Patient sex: F
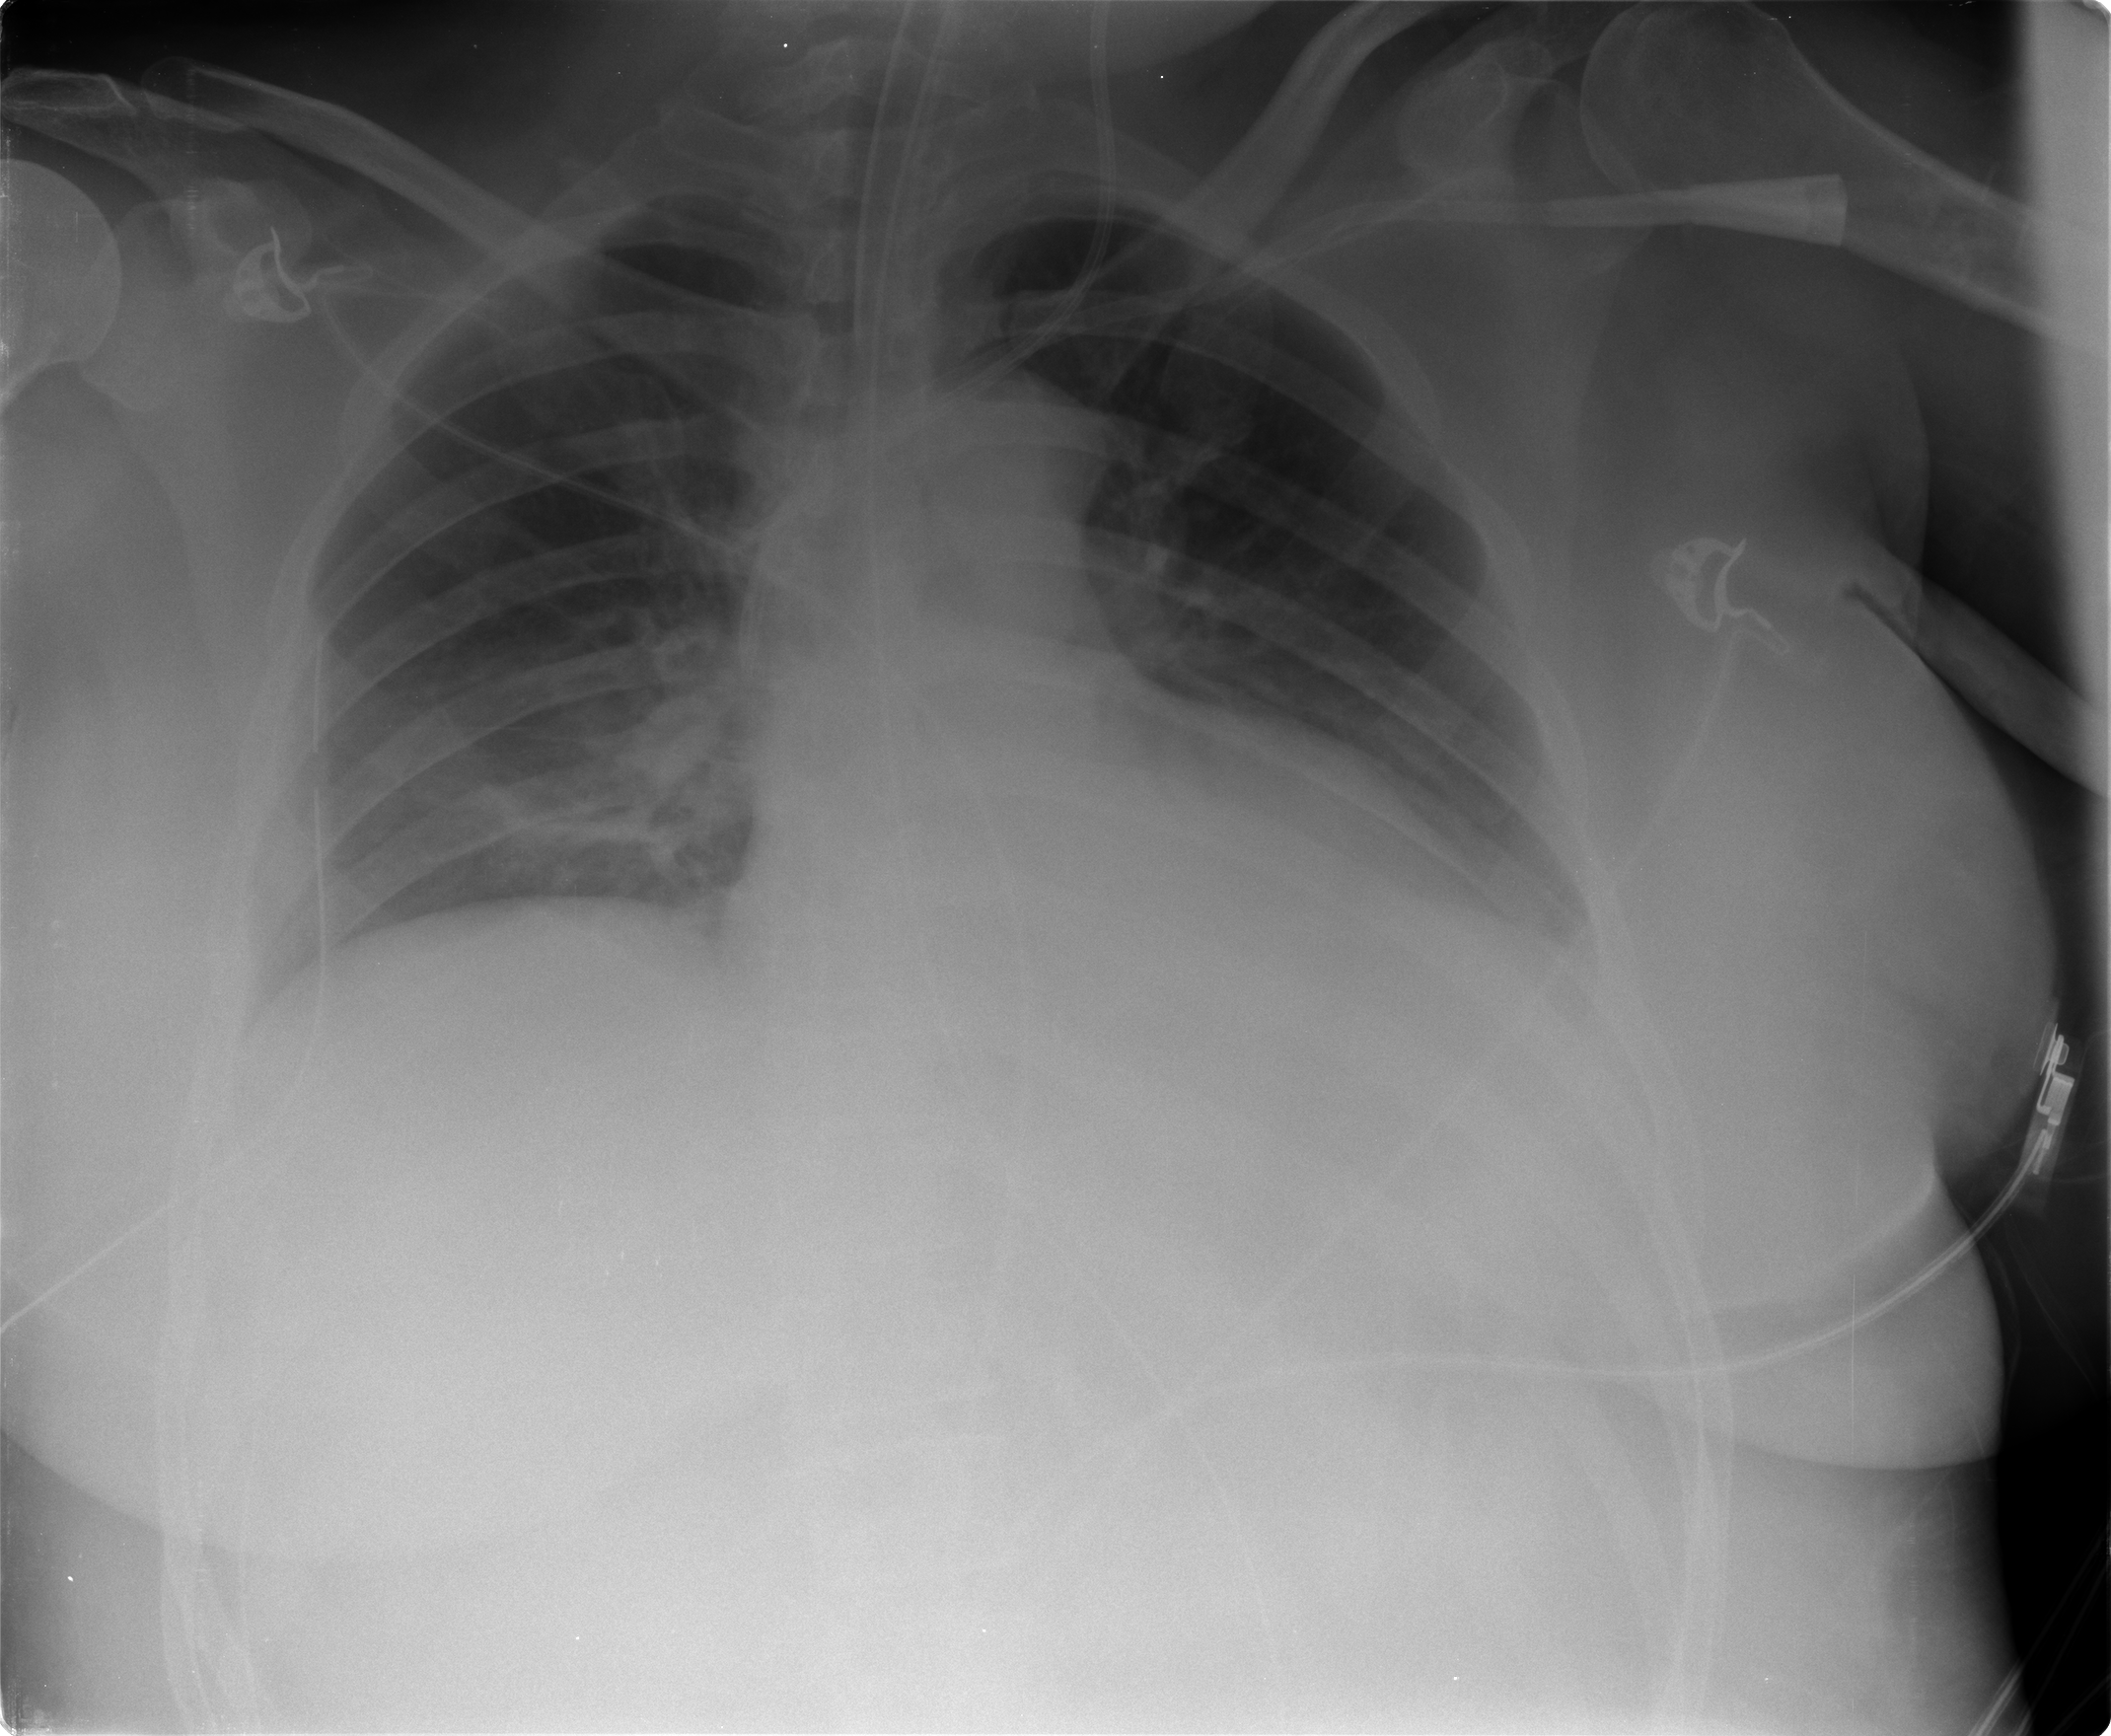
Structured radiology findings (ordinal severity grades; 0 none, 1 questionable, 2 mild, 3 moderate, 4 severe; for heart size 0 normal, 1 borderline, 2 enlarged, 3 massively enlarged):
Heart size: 2
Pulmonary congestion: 2
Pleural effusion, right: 0
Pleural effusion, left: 1
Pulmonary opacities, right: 1
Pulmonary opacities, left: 0
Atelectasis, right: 2
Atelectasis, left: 0